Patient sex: F
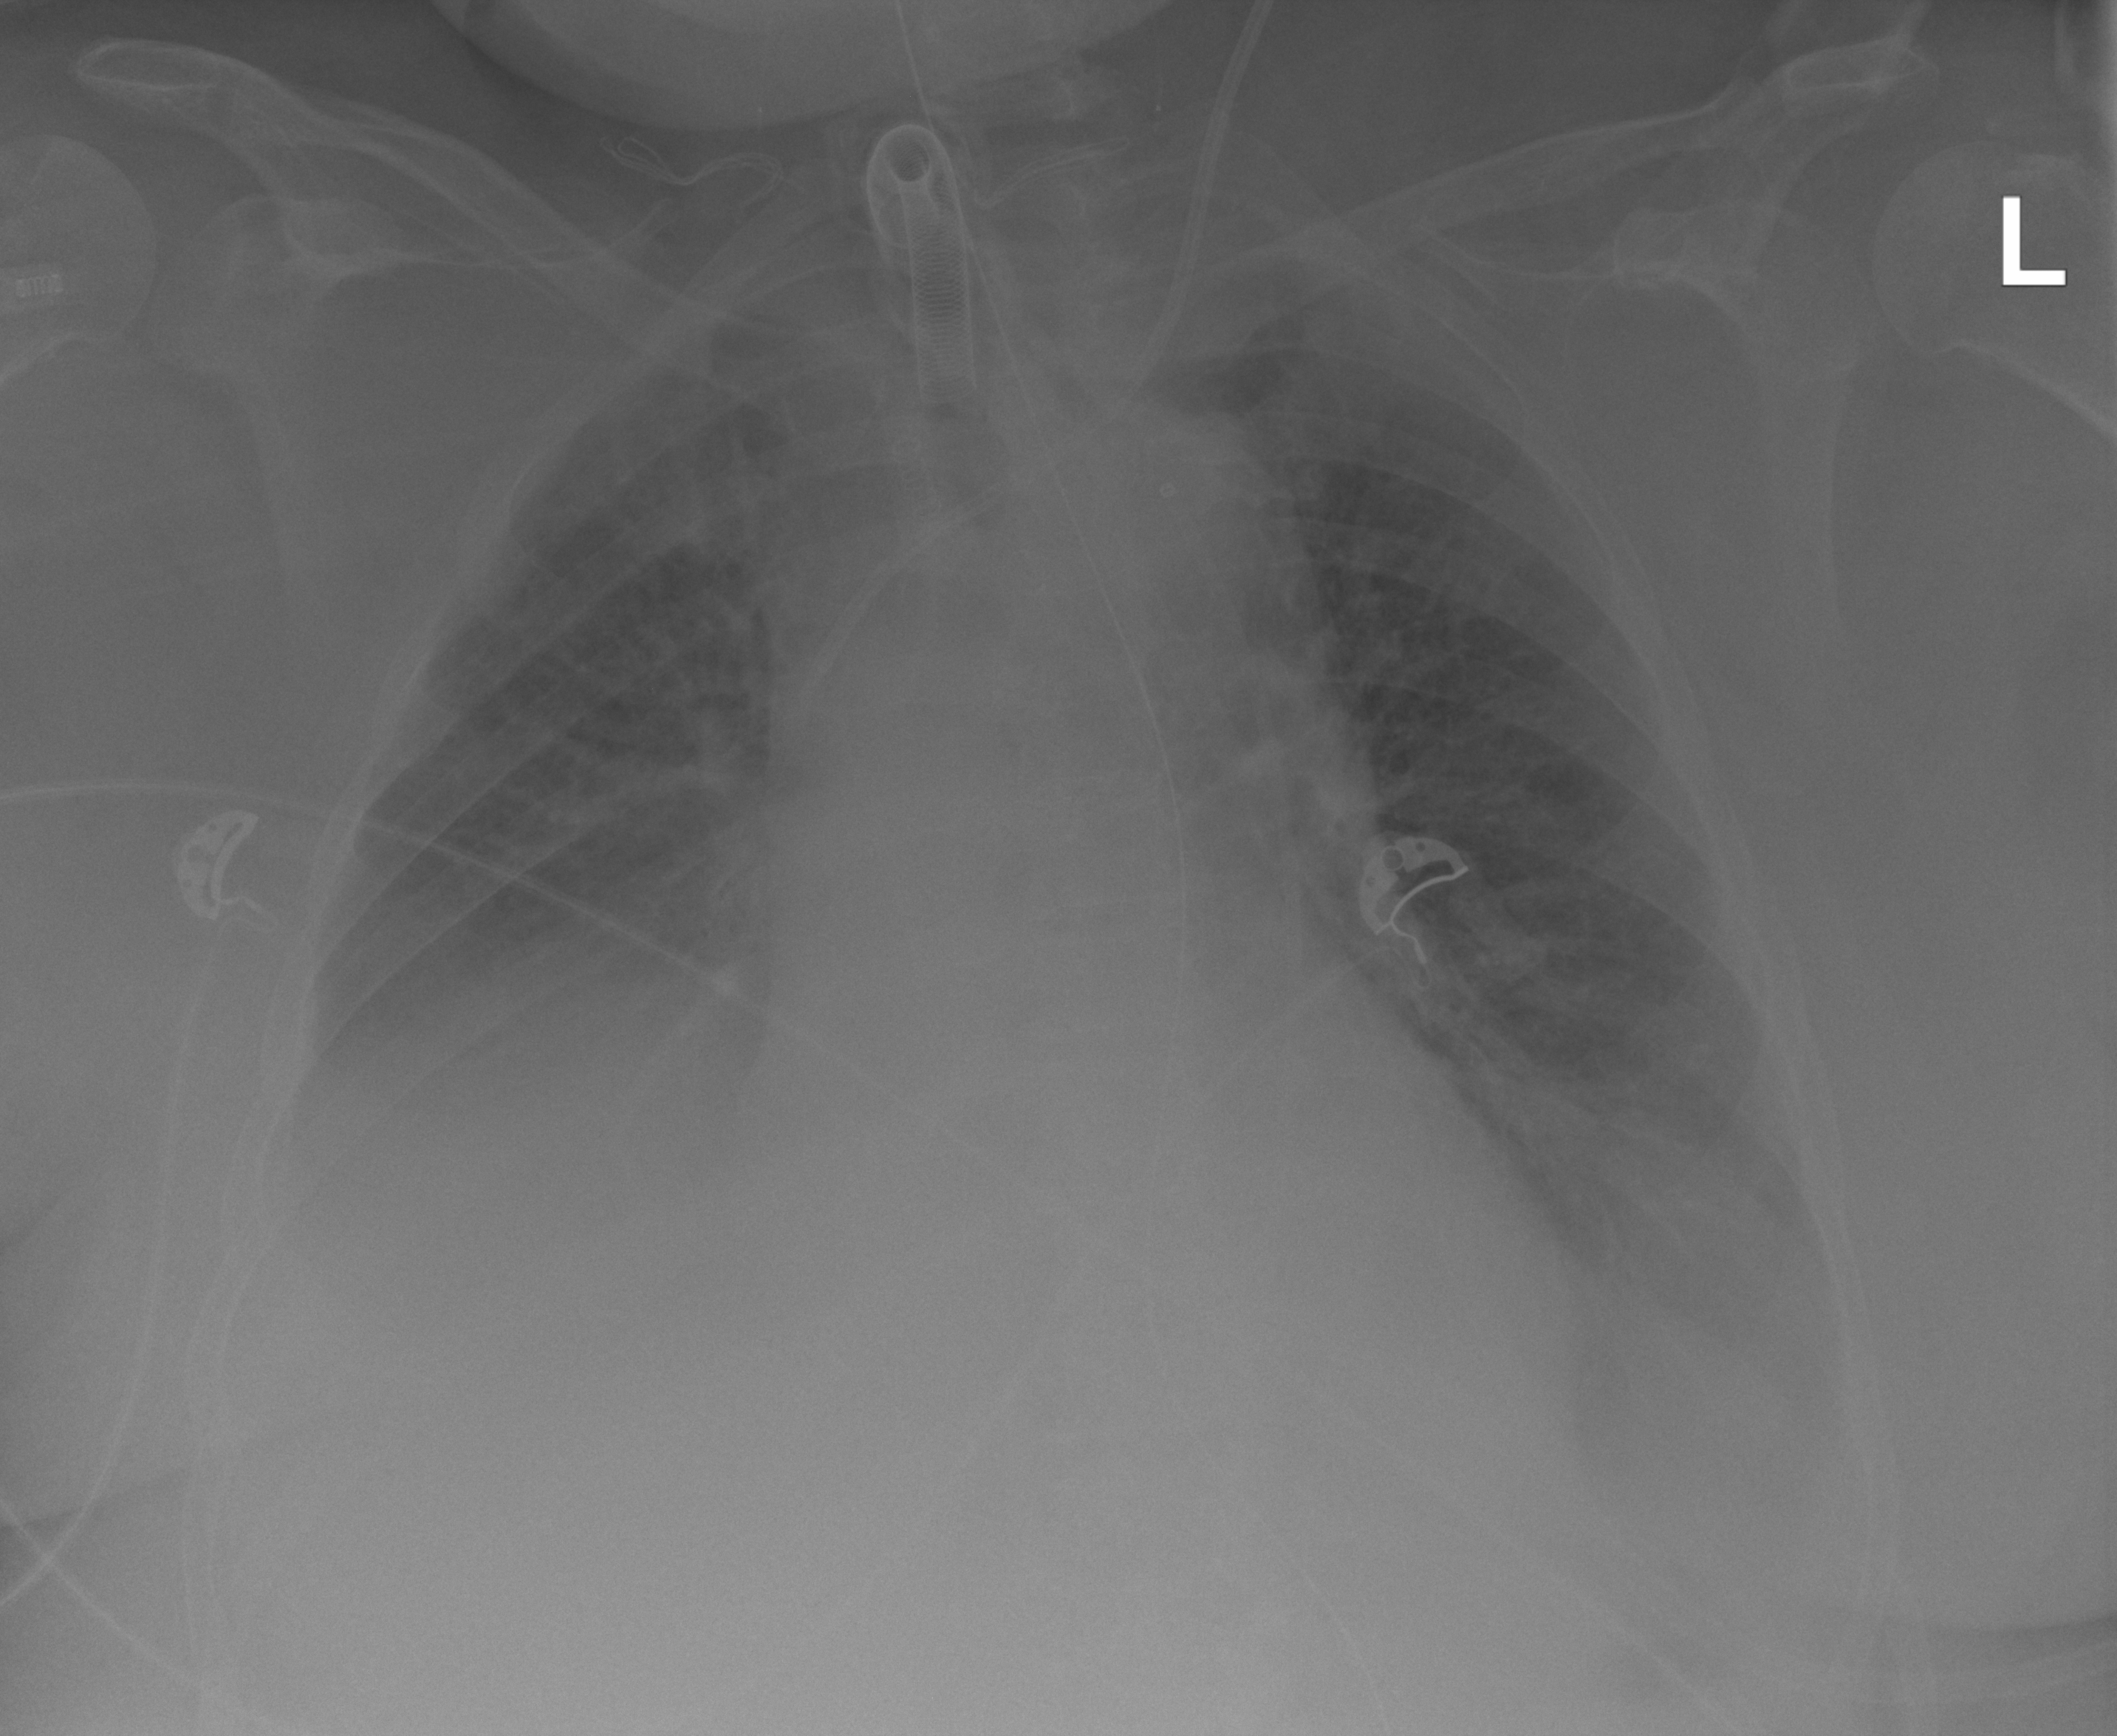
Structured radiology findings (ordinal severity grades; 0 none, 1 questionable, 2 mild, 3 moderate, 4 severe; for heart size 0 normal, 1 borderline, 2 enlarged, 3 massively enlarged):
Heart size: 0
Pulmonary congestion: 2
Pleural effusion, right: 3
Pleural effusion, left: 2
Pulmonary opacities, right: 0
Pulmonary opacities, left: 0
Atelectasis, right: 3
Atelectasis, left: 3